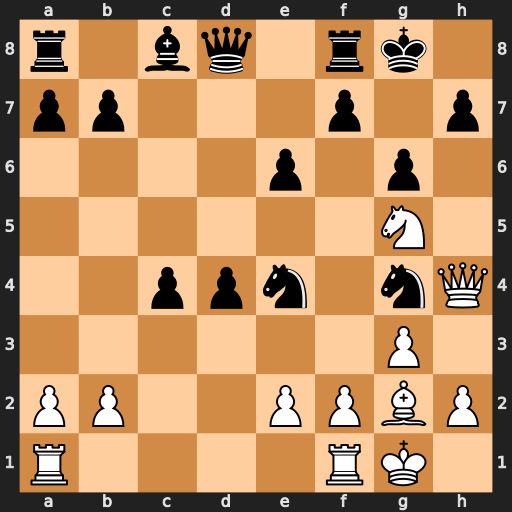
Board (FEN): r1bq1rk1/pp3p1p/4p1p1/6N1/2ppn1nQ/6P1/PP2PPBP/R4RK1
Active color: w
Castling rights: -
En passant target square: -
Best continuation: Qxh7#